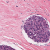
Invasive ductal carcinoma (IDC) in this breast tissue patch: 0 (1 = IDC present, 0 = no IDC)